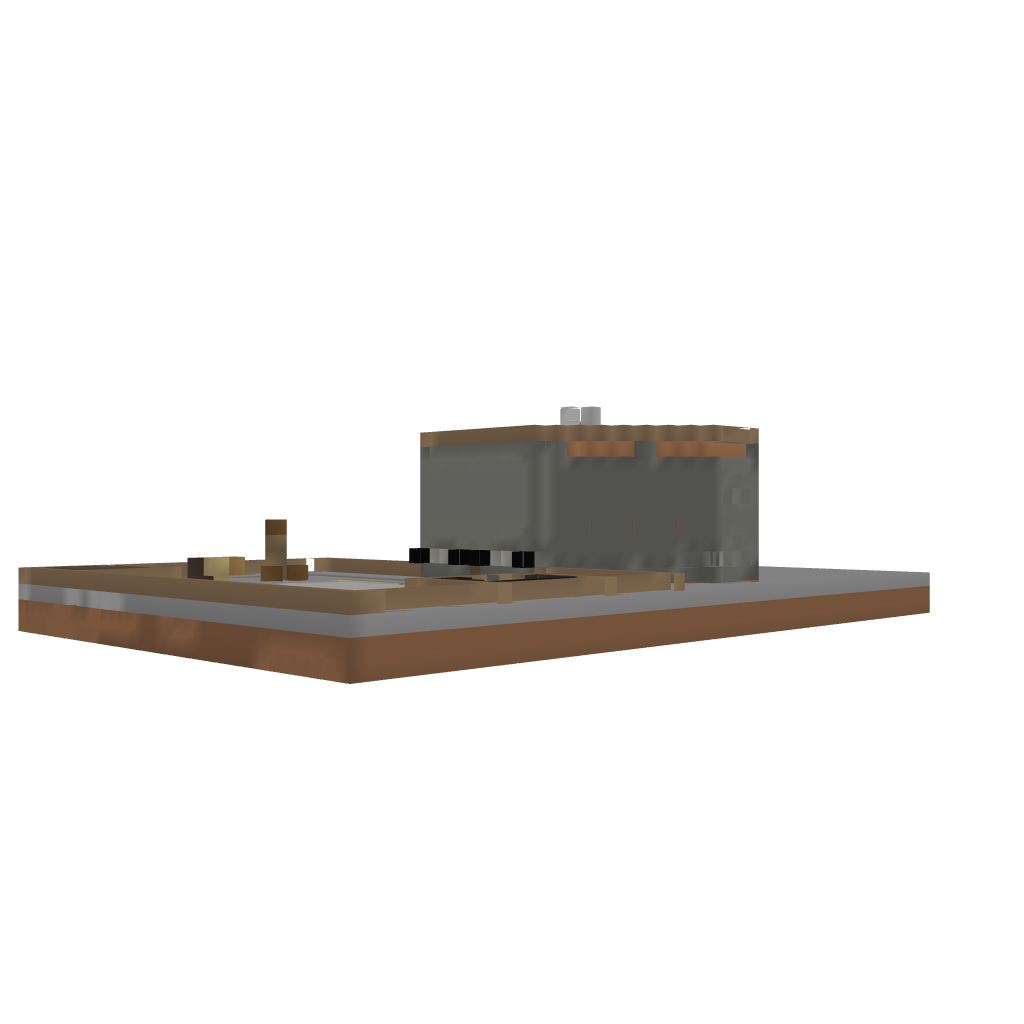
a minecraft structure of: Jungle House